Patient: sex F, age 62
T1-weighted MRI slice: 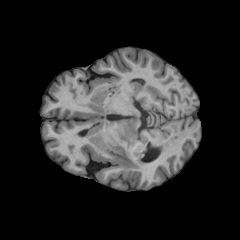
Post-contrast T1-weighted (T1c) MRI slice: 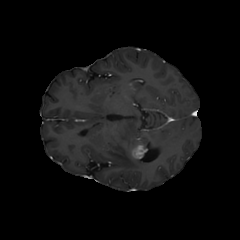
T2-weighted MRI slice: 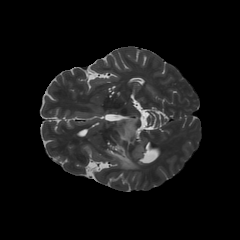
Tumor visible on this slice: yes
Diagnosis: Glioblastoma, IDH-wildtype
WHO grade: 4